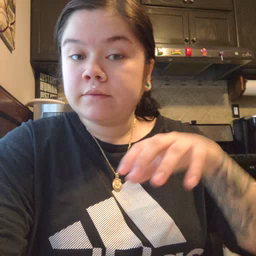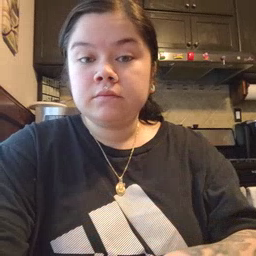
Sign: glasswindow